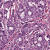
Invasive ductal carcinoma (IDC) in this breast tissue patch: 0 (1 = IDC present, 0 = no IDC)